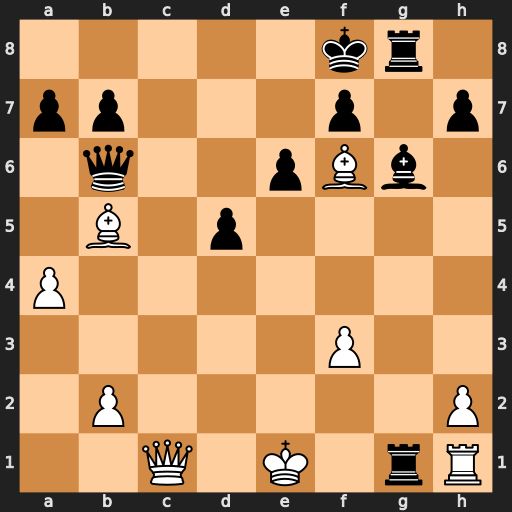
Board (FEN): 5kr1/pp3p1p/1q2pBb1/1B1p4/P7/5P2/1P5P/2Q1K1rR
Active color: w
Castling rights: K
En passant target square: -
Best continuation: Rxg1 Qxg1+ Bf1 Bc2 Qf4